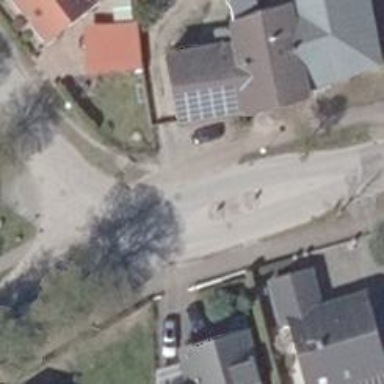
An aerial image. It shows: Traffic calming island.